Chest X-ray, AP view. Patient: 62 years old, sex M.
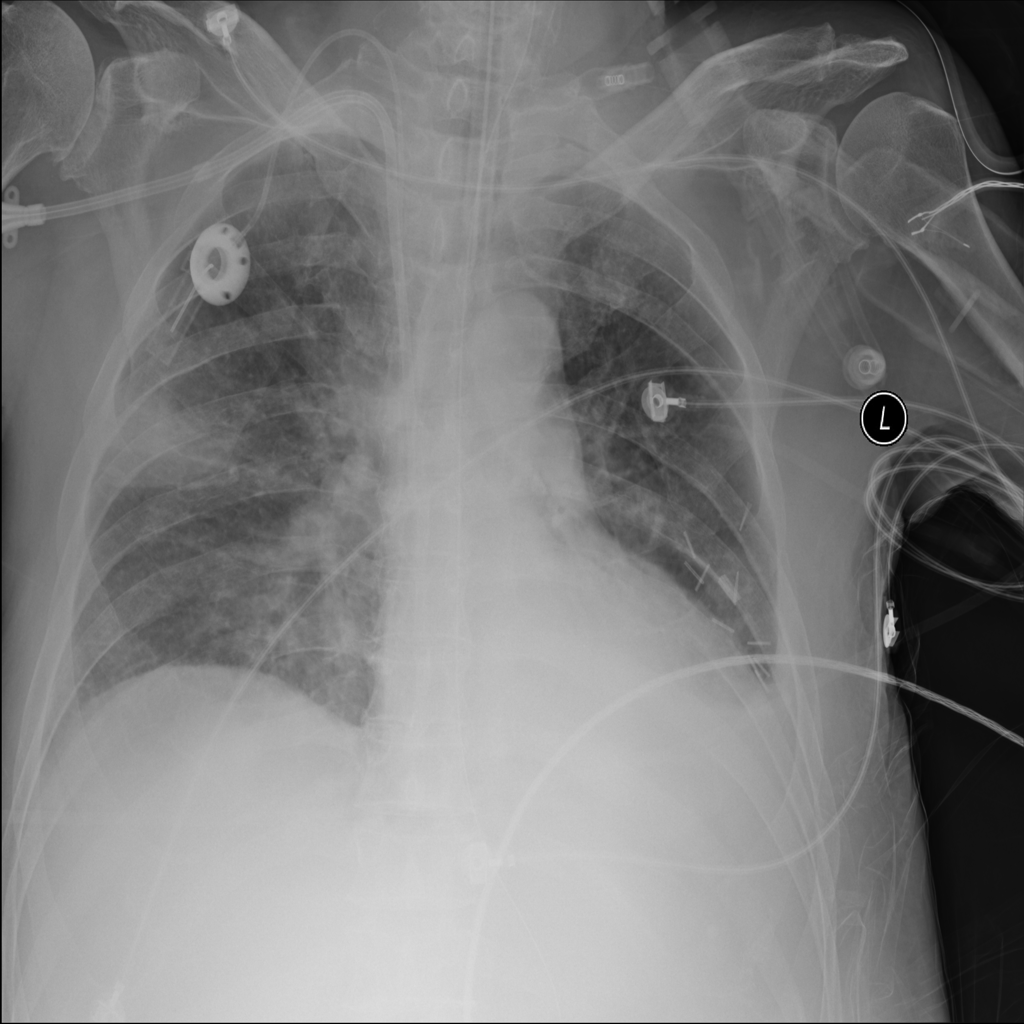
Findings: Consolidation, Effusion, Infiltration